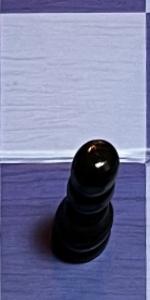
Label: Pawn_Black